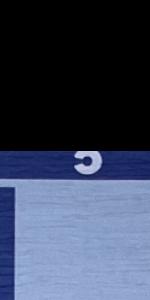
Label: Empty